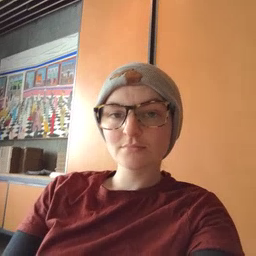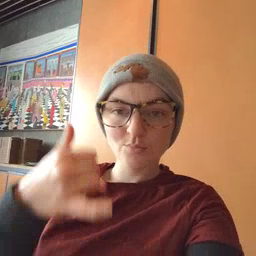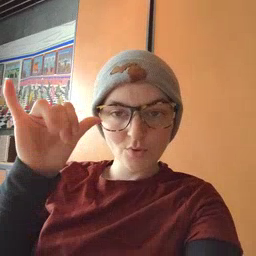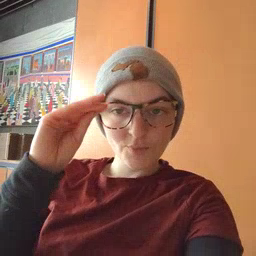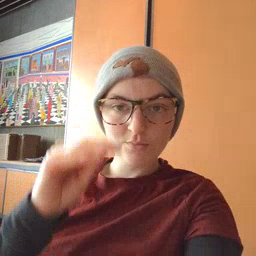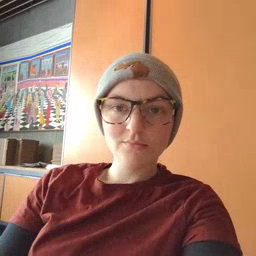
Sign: cowboy